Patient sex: M
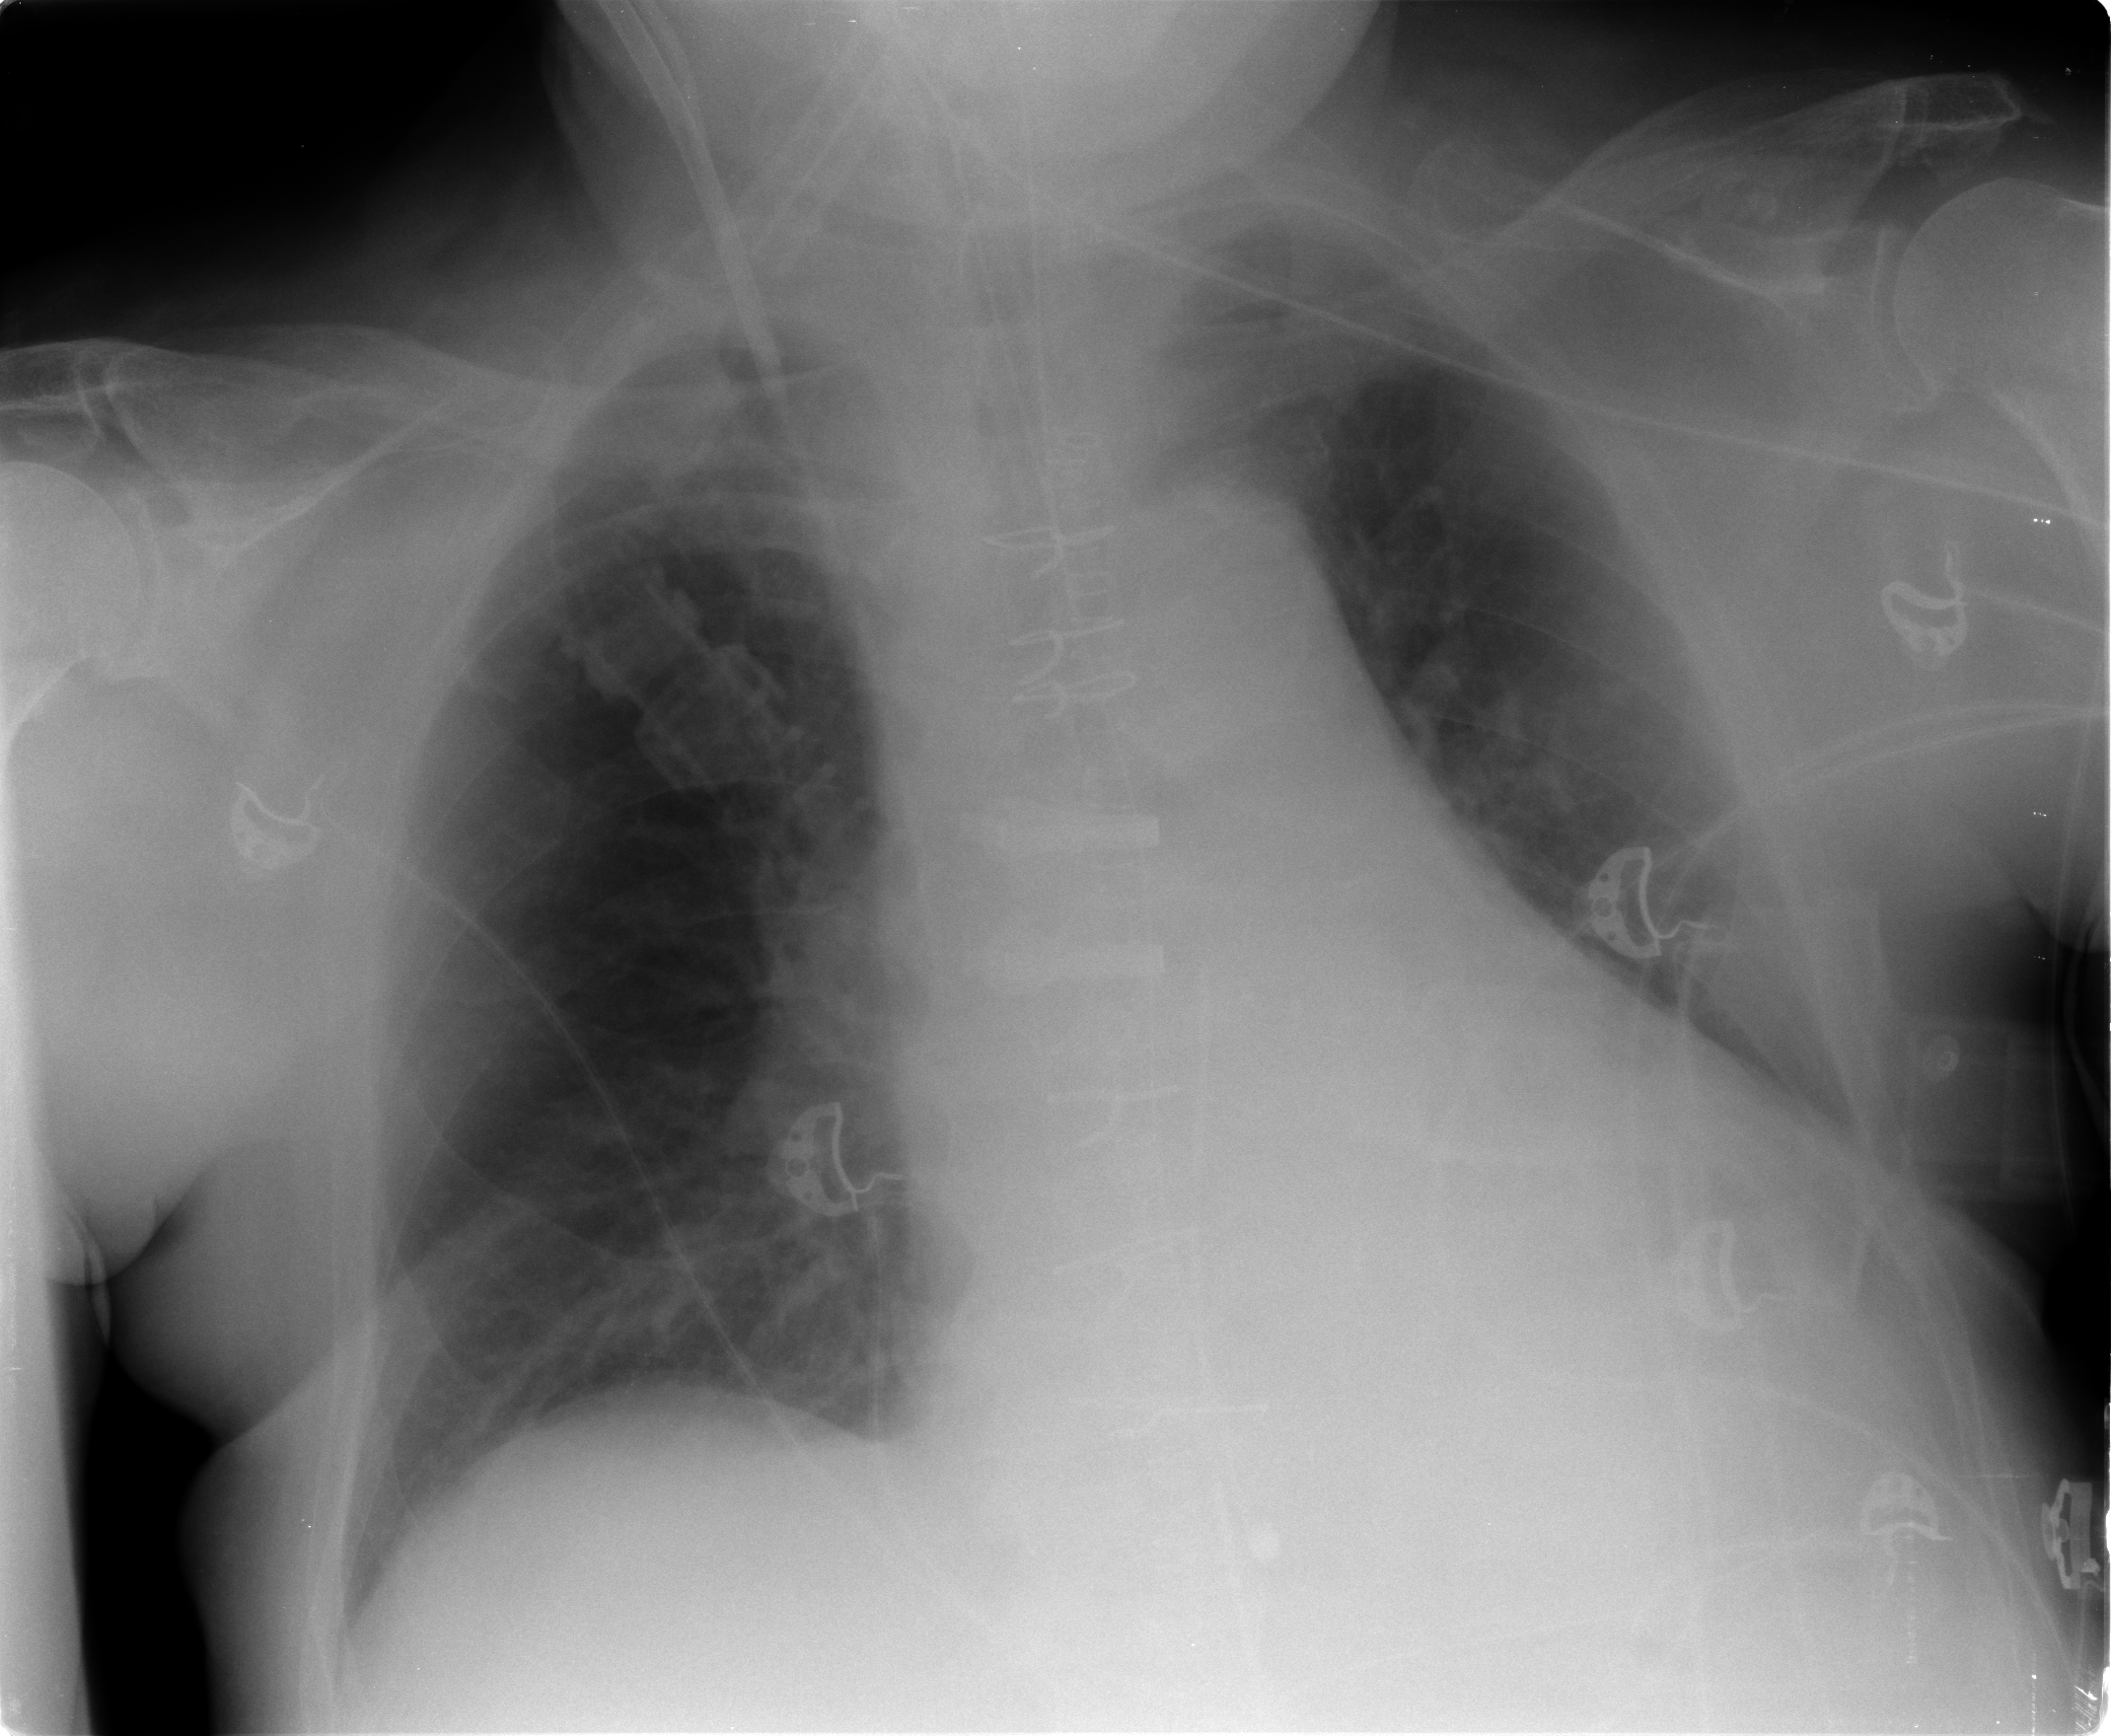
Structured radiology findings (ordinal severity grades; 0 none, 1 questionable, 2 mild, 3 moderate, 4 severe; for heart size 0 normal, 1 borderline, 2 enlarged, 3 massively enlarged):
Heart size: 2
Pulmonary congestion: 0
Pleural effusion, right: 0
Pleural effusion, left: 1
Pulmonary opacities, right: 0
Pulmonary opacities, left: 0
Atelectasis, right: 0
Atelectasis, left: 2